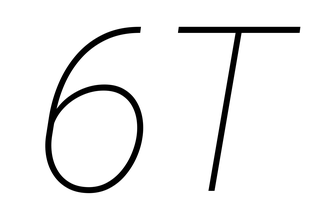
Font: Roboto-Italic_Thin_Italic